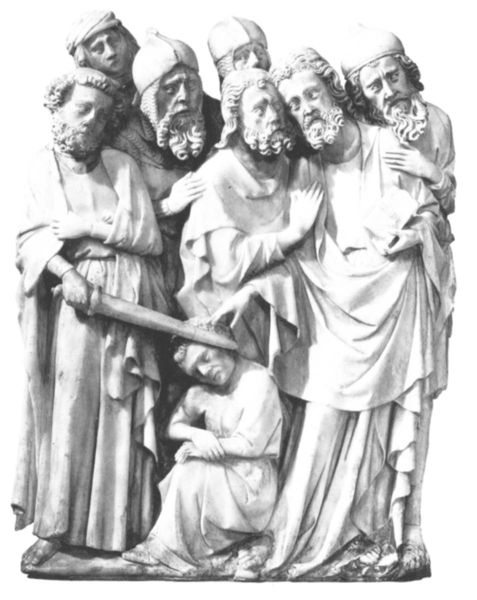
Titel: Figurengruppe aus einem Retabel, Gefangennahme Christi
Institution: Antwerpen, Museum Mayer van den Bergh
Schlagwörter: gruppe, mann, weiß, menschen, hüte, marmor, männer, bart, bärte, kappe, mütze, falten, mord, stein, trauer, gewand, haare, lange haare, gewänder, kind, locken, skulptur, kuss, stab, klein, bildhauerei, plastik, junge, schwert, schlag, bürger, helm, hauben, ritter, helme, skulpturen, christus, leid, schmerz, opfer, schutz, kummer, judas, verrat, ritterschlag, buße, calais